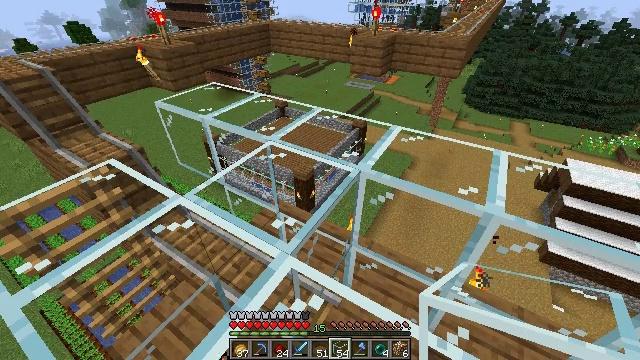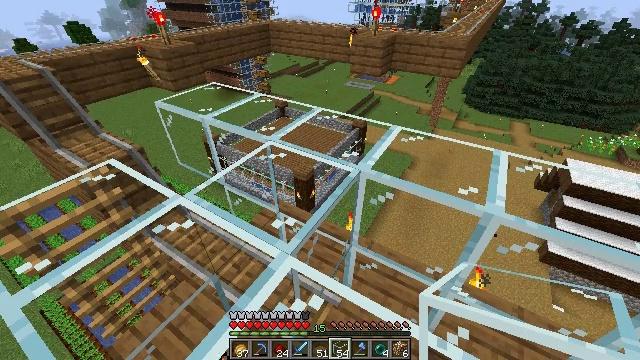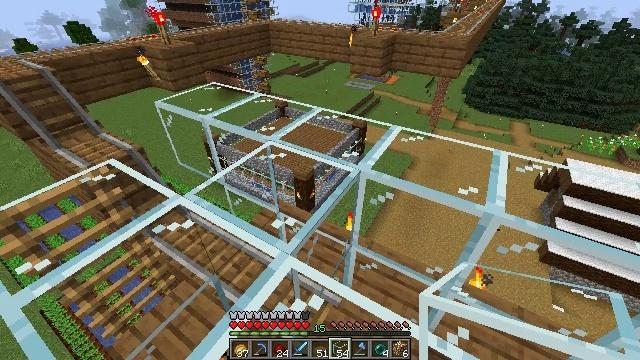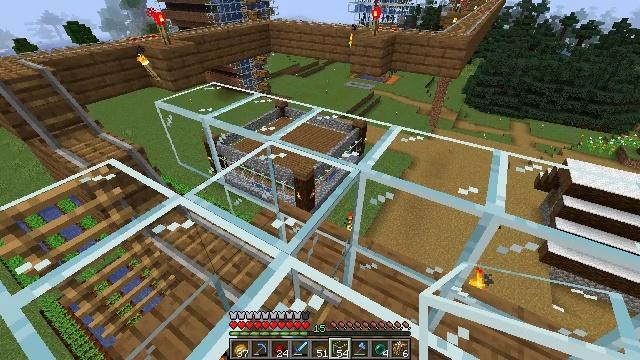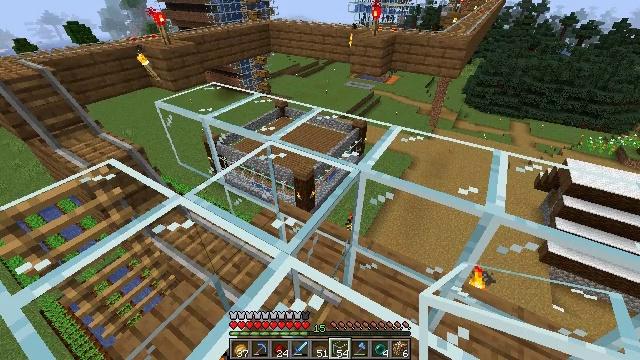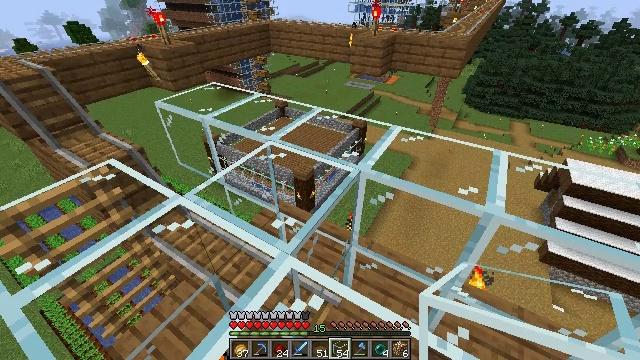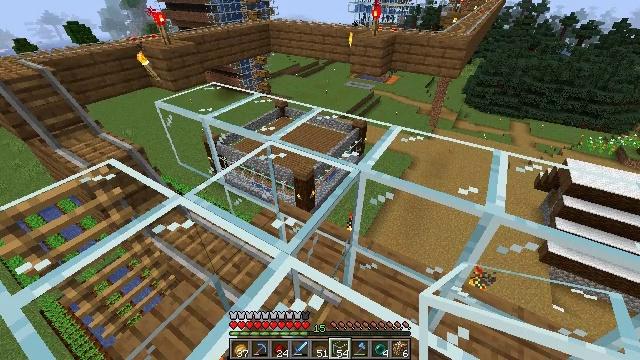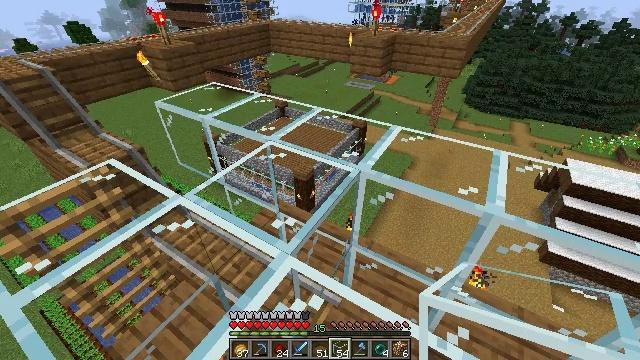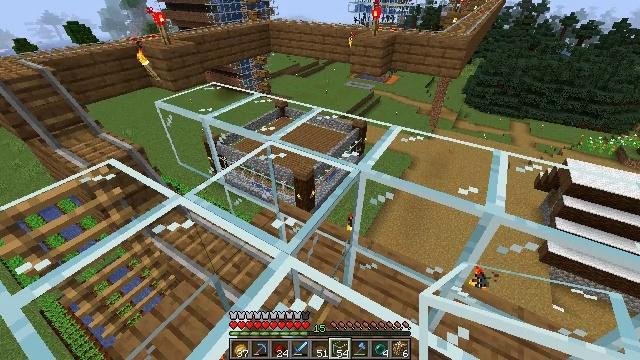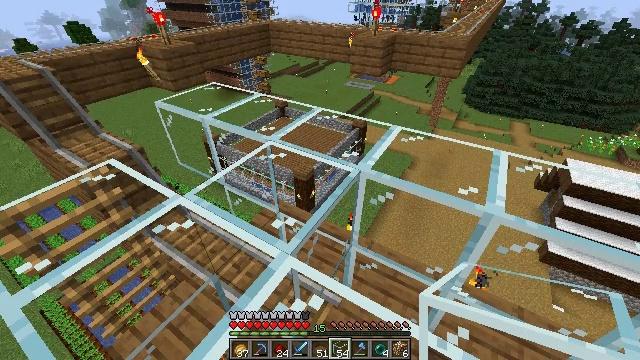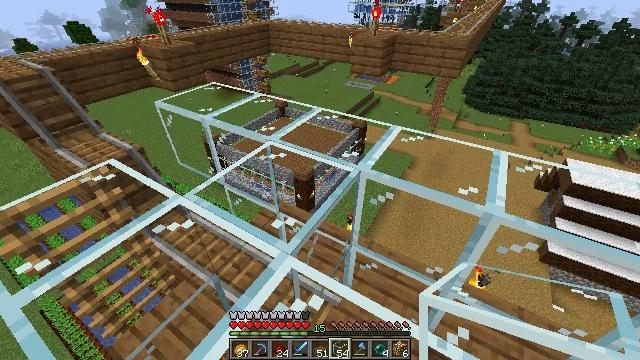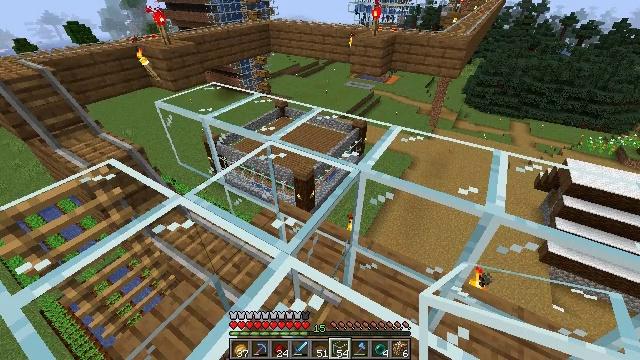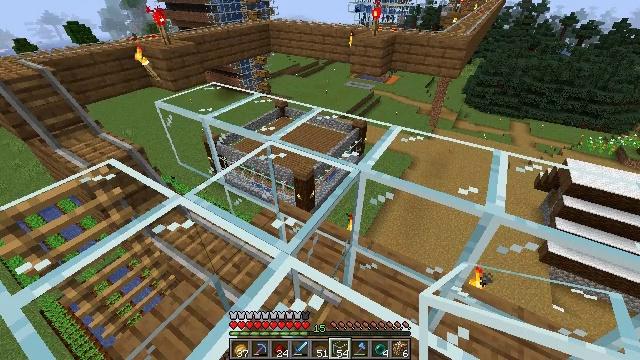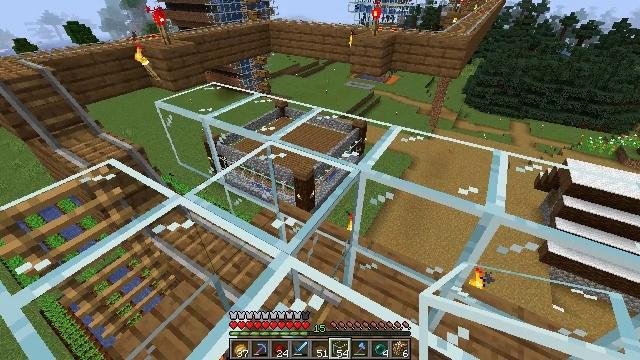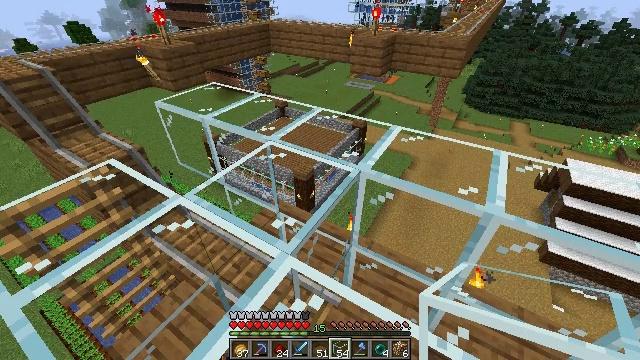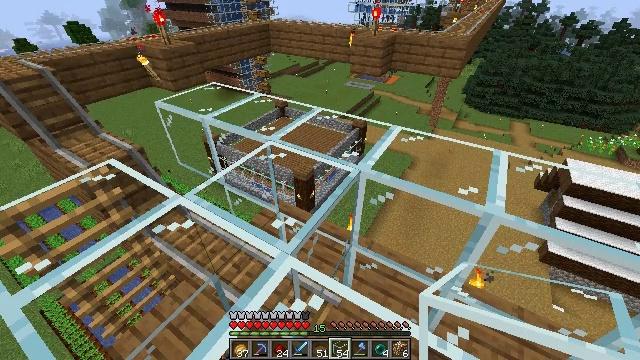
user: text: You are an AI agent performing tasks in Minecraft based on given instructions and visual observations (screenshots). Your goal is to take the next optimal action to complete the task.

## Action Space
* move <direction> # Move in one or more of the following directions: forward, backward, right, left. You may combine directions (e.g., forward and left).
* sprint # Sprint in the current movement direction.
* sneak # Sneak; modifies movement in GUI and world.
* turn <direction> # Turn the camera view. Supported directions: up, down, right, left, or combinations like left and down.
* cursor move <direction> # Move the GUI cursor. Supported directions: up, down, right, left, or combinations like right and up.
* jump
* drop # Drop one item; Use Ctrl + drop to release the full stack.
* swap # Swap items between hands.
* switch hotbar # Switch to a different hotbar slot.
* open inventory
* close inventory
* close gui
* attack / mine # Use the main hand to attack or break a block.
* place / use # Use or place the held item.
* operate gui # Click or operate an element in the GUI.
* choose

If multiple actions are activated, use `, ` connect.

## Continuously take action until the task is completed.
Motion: motion action
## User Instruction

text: Break the glass block.
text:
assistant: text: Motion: sneak
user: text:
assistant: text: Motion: sneak
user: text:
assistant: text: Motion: sneak
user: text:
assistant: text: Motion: sneak
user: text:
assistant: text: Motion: sneak
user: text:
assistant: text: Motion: sneak
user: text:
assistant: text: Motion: sneak
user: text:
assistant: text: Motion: sneak
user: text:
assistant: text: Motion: sneak
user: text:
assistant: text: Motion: sneak
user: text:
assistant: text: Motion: sneak
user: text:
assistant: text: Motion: sneak
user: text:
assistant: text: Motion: sneak
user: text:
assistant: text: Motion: sneak
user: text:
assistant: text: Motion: sneak
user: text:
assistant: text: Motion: sneak
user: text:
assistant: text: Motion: sneak
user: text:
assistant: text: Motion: sneak
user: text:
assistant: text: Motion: sneak
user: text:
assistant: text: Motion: sneak
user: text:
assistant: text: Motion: sneak
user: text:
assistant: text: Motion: sneak
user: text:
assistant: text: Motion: sneak
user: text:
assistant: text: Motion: sneak
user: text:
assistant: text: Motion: sneak
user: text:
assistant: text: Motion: sneak
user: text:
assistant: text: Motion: sneak
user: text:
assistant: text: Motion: sneak
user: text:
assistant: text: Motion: sneak
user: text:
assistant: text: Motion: sneak